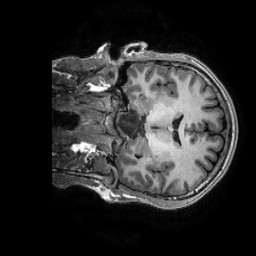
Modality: T1w
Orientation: coronal
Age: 31
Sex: male
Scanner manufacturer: ge
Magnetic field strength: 3 T
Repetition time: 0.0073 s
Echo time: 0.003 s